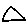
Label: triangle